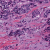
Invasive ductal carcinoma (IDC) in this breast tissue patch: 0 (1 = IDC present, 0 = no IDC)